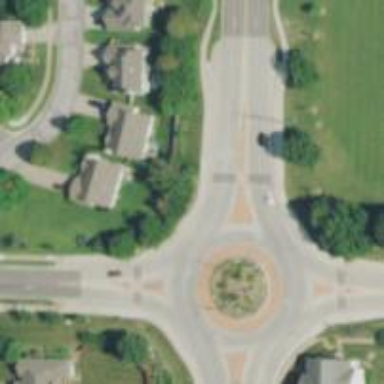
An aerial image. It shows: Secondary road around roundabout.